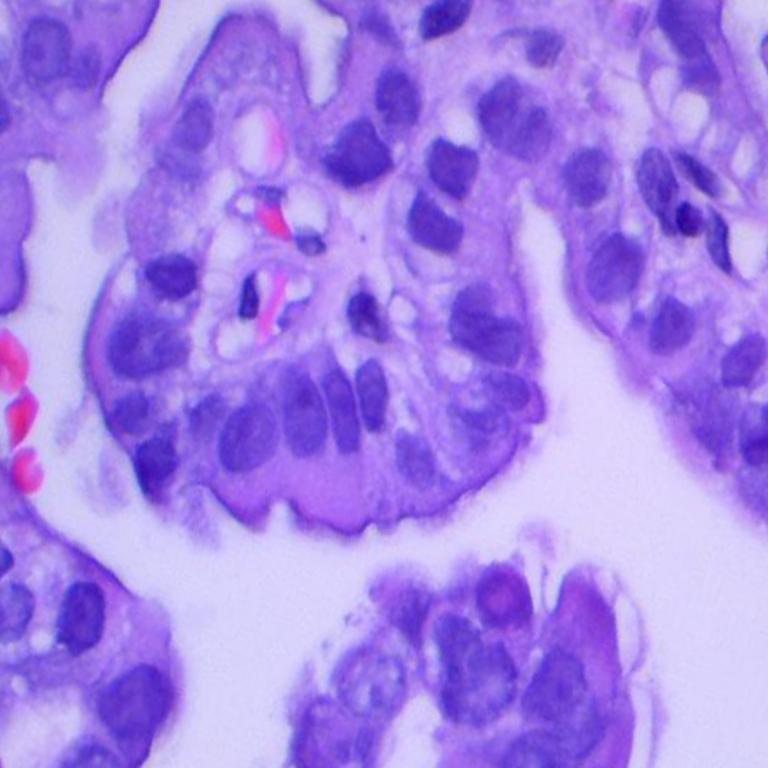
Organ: lung
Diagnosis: adenocarcinomas